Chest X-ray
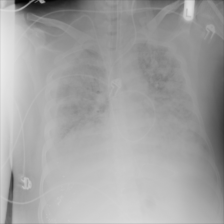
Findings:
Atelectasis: negative
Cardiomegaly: negative
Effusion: positive
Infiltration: positive
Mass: negative
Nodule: negative
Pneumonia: negative
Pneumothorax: negative
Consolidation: negative
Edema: positive
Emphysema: negative
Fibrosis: negative
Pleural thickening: negative
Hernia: negative